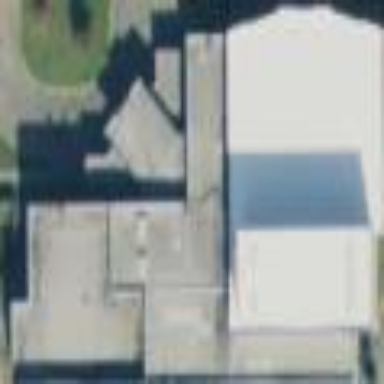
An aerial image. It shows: Arts center housed in building.